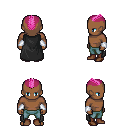
a pixel art fantasy rpg character, male body template, human, dark skin, black cape, teal pants, pink short mohawk hairstyle, white cloth bracers, brown shoes, four views (front, back, left, right), 2x2 character sprite sheet, small pixel art, hard edges, no anti-aliasing